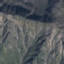
Land use / land cover: HerbaceousVegetation